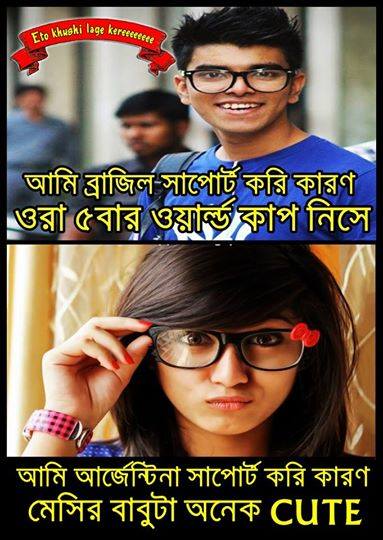
Caption: আমি ব্রাজিল সাপোর্ট করি কারণ ওরা ৫ বার ওয়ার্ল্ড কাপ নিসে আমি আর্জেনটিনা সাপোর্ট করি কারণ মেসির বাবুটা অনেক CUTE
Label: hate